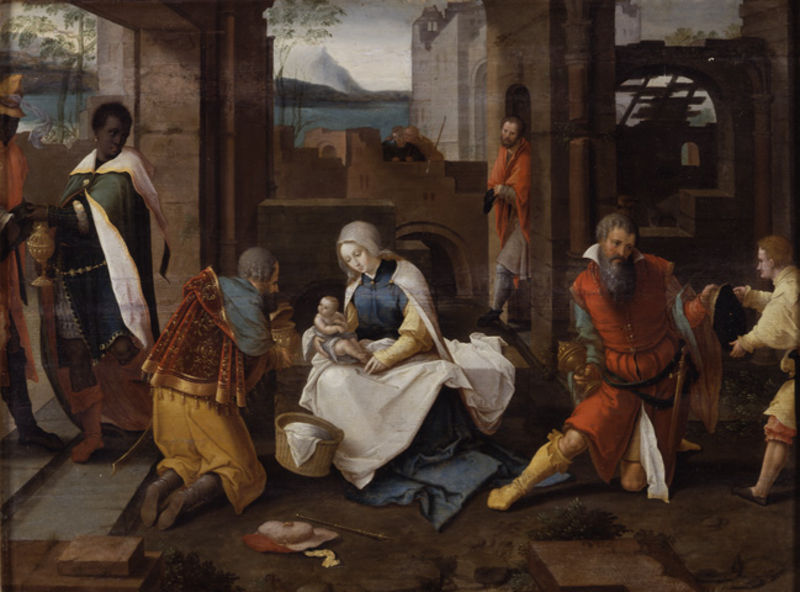
Titel: Anbetung der Heiligen Drei Könige
Künstler: Lucas van Leyden (Kopie)
Standort: Karlsruhe
Institution: Staatliche Kunsthalle Karlsruhe
Schlagwörter: berg, blau, gemälde, himmel, umhang, gelb, landschaft, menschen, see, sitzen, braun, fenster, frau, hintergrund, kleid, männer, raum, schwarz, weiss, zimmer, haus, rot, schleier, tuch, malerei, bart, architektur, bibel, leinen, steine, innenraum, öl, gewand, gold, kelch, mantel, drei, familie, kind, mutter, renaissance, perspektive, stab, mauer, baby, treppe, könig, kopftuch, korb, stufe, neger, ruine, gefäß, knabe, weidenkorb, scheune, vulkan, knien, ruinen, stiefel, beten, besuch, schwarzer, christus, jesus, jesus christus, kniend, mittelalter, weihrauch, stall, mohr, könige, verblauung, heilige, pokal, verehrung, heilig, maria, madonna, anbetung, mutter gottes, hirte, weise, christi, josef, joseph, geburt, erlöser, mittelgrund, weihnachten, king, gottesmutter, sittenbild, jesuskind, italienisch, maria mit kind, weisen, christ, geburt jesu, geschenke, caspar, gaben, morgenland, windel, tuh, matthäus, bethlehem, myrrhe, drei könige, epiphanie, heilige drei könige, messias, melchior, jedus, gottessohn, sterndeuter, sohn gottes, unsere liebe frau, heilige maria, christkind, mutter mit kind, mara, drei weise, rote gewänder, heiligen drei könige, neugeborener, #himmel, goild, myhrre, magi, christkönig, drei klönige, mitbringsel, blau weiße robe, mother, heilland, erretter, jesus von nazaret, gottesgebärerin, maria von nazaret, birth, lamdschaftsausblick